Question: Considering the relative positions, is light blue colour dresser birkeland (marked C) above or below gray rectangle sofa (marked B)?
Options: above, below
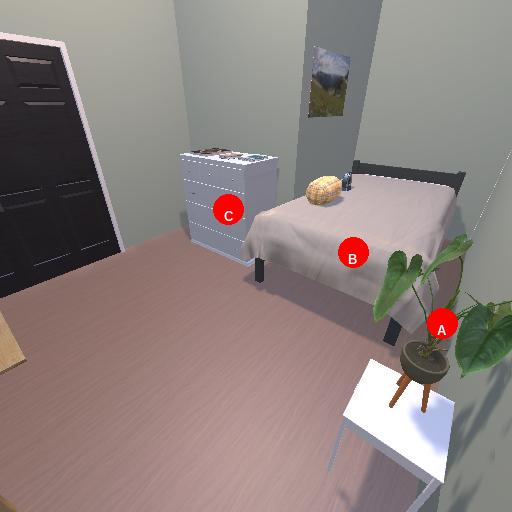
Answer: above